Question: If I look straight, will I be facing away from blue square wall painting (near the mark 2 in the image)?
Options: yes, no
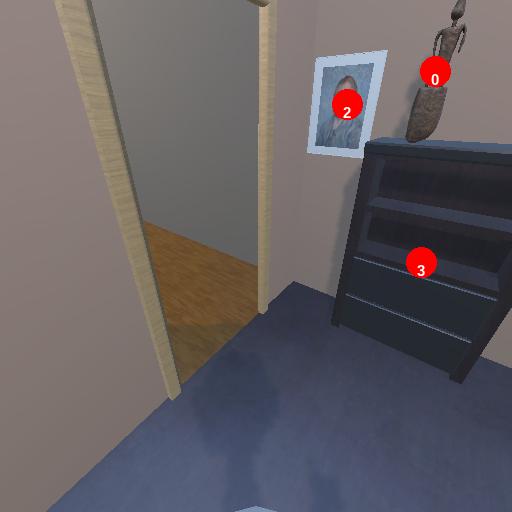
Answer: yes